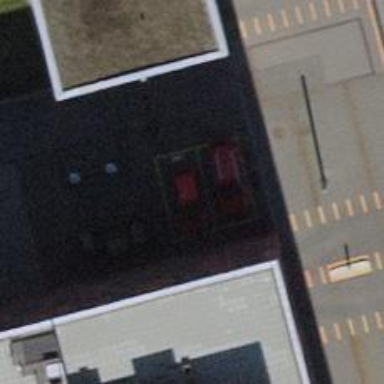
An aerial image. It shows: Car sharing facility.